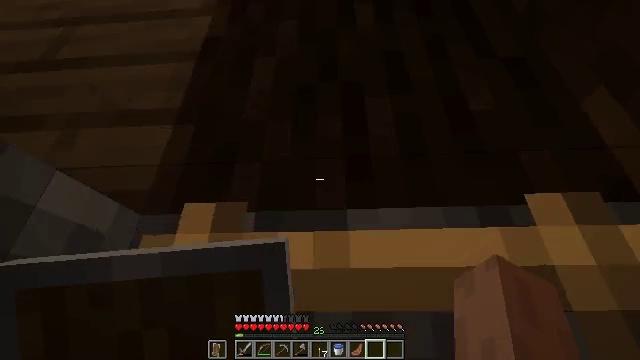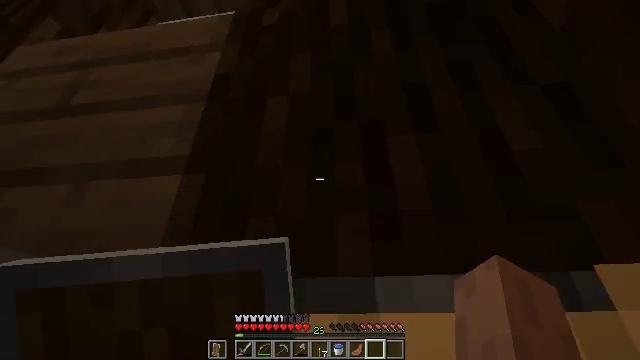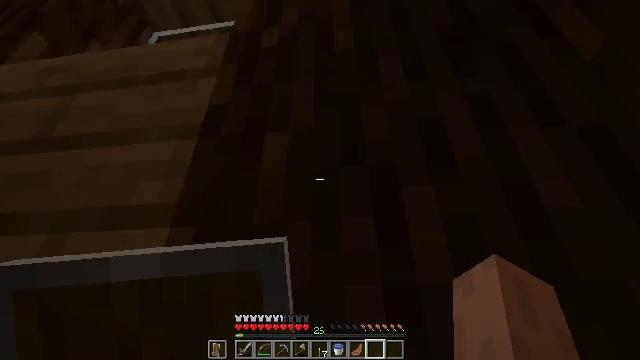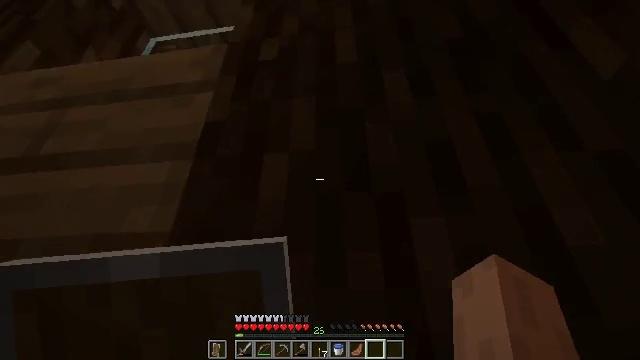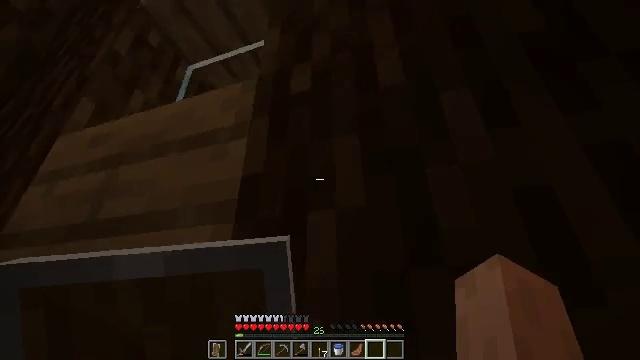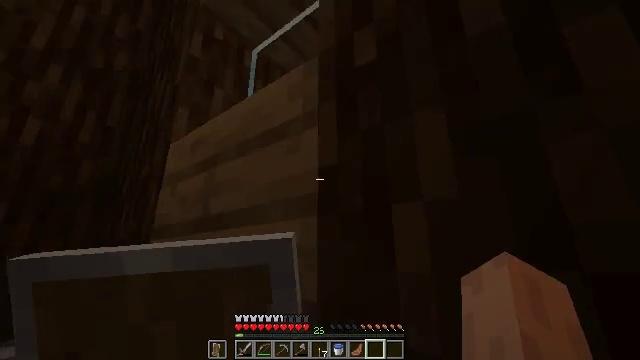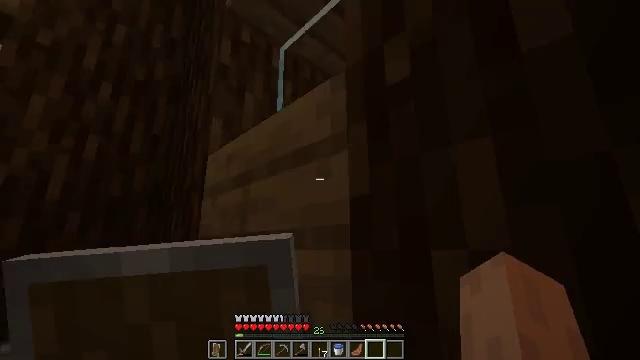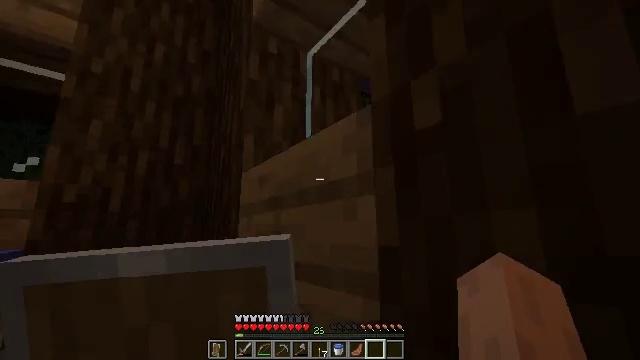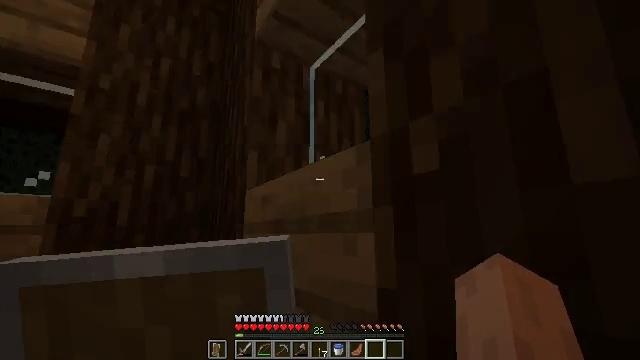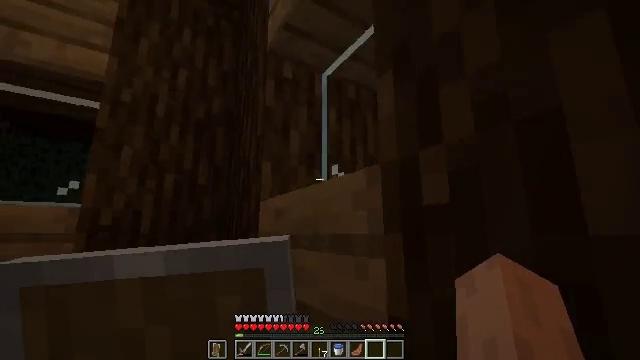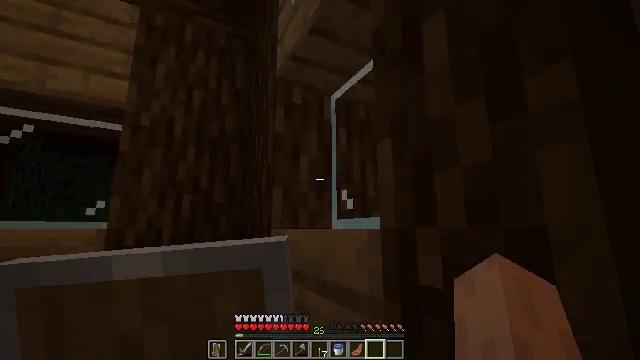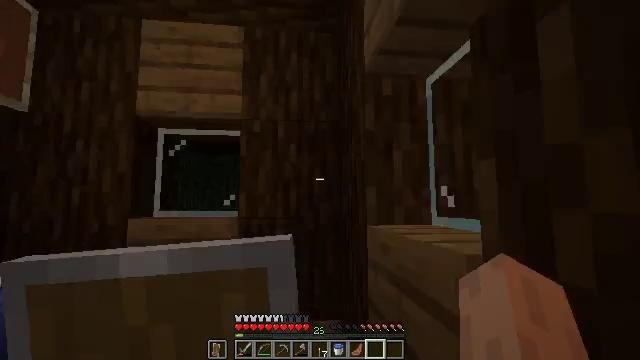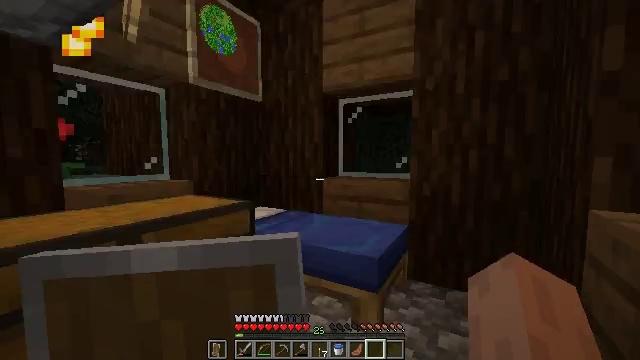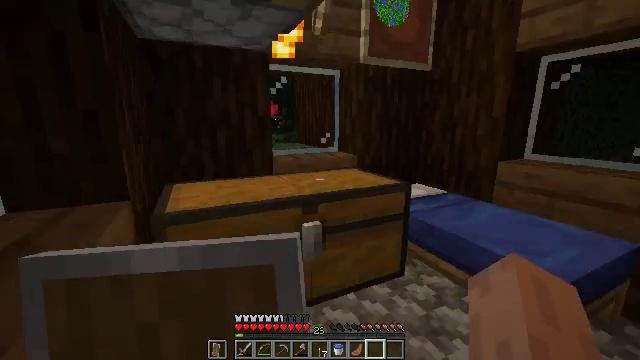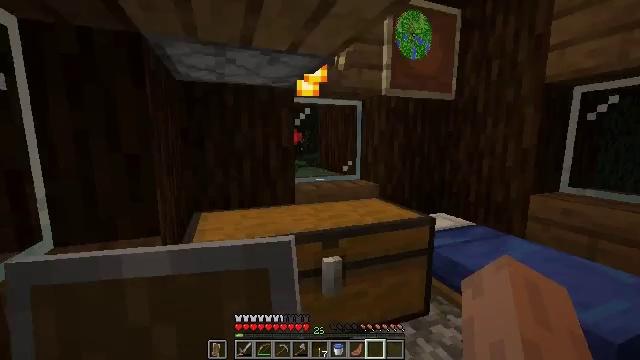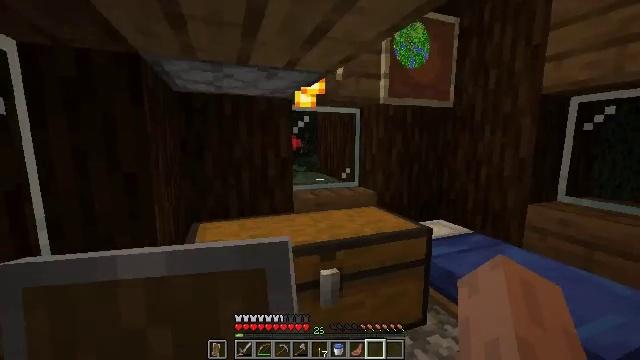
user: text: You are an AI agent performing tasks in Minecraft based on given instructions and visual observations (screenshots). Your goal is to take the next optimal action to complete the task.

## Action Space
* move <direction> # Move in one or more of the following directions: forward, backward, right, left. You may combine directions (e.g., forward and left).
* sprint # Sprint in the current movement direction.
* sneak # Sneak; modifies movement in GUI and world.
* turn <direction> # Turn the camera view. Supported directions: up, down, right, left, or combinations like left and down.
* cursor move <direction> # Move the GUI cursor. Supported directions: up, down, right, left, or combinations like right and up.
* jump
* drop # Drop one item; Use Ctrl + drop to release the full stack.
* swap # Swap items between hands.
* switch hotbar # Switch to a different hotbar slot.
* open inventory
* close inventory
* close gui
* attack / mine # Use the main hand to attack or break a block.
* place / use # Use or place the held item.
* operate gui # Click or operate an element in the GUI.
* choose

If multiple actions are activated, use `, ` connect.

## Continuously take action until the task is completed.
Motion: motion action
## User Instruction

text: Combine iron ingots to craft an iron door at the crafting table.
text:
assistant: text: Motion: turn left and up, jump
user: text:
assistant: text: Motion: jump
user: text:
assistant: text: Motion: jump
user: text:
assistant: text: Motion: turn left and down, jump
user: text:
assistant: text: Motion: move right, turn left and down, jump
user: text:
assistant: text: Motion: move right, turn left and down, jump
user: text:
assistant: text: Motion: move right, turn left and down, jump
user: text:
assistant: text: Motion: move right, turn left, jump
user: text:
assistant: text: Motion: move right, turn left, jump
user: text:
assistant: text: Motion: move right, turn left, jump
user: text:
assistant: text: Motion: move right, turn left and down, jump
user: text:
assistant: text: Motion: move right, turn left and down, jump
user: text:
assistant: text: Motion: move right, turn left and down, jump
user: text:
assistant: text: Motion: move right, turn left and up, jump
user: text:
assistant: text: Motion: move right, jump
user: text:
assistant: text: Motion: move right, jump
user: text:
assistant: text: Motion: move right, turn left and down, jump
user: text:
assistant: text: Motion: move right, turn left and down, jump
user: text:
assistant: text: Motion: move right, turn left and down, jump
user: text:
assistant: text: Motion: move right, turn left and down, jump
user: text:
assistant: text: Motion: move right, turn left and down
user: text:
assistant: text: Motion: move right, turn left and down
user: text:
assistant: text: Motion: move right, turn left and down
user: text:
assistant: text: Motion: move right, turn left and down
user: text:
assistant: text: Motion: move right, turn left
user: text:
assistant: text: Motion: move right, turn left and down
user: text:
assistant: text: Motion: move back and move right, turn left
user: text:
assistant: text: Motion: move back
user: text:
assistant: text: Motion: turn up, use / place
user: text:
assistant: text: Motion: use / place